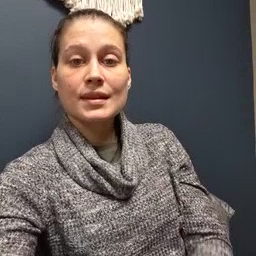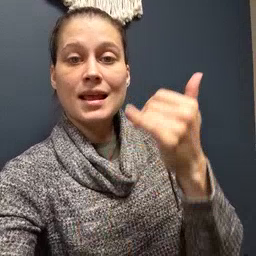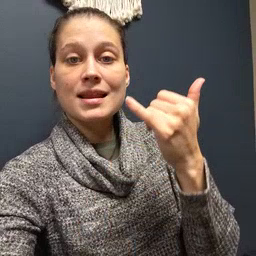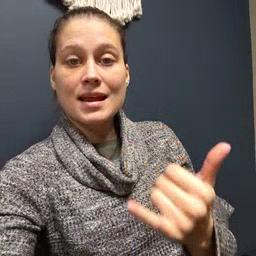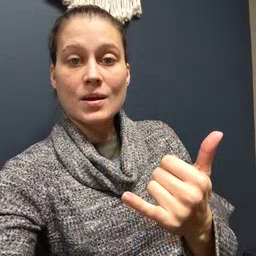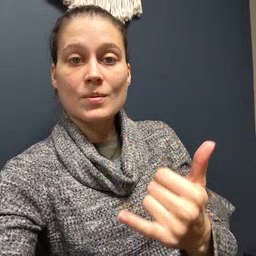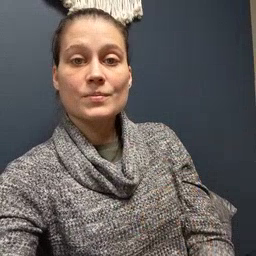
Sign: now